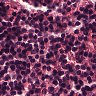
Metastatic tissue present: no